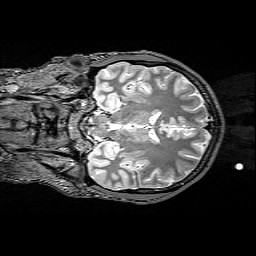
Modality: T2w
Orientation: coronal
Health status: healthy
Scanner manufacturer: siemens
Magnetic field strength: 3 T
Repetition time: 4.8 s
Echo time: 0.458 s